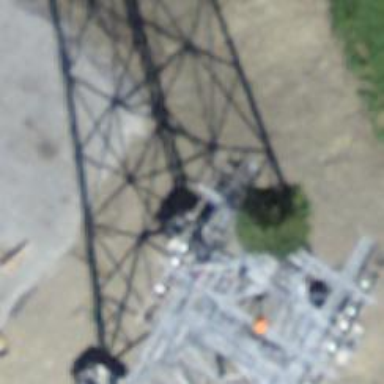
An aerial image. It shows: Pylon used for aerialway.